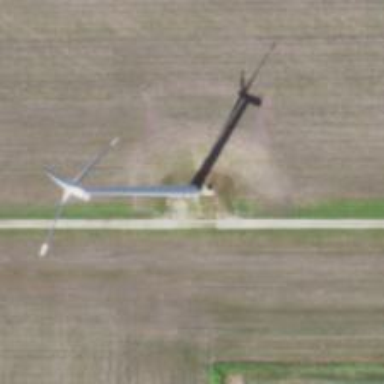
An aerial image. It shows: Wind generator in the form of horizontal axis wind turbine.